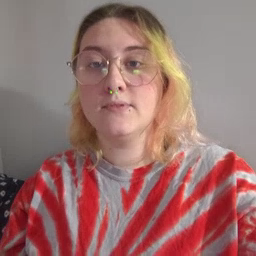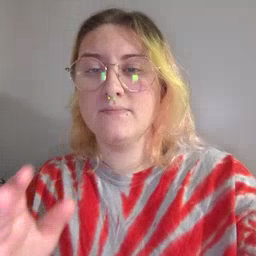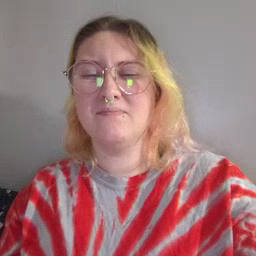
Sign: hungry